Question: I have created a basic Cucumber framework with the help of Maven project in Eclipse IDE.
I am trying to execute all runner classes by using TestNG suite. In order to do that, I have to add all the dependencies required for Cucumber and TestNG integration in pom.xml file.
'''
package tests.report.runners;
import cucumber.api.CucumberOptions;
@CucumberOptions(features = "src/test/resources/features",glue= {"tests"},tags= {"@Report"})
public class ReportRunner {
}
'''
'''
package tests.dashboard.runners;
import cucumber.api.CucumberOptions;
@CucumberOptions(features = "src/test/resources/features",glue= {"tests"},tags= {"@Report"})
public class DashboardRunner {
}
'''
'''
?xml version="1.0" encoding="UTF-8"?>
<!DOCTYPE suite SYSTEM "http://testng.org/testng-1.0.dtd">
<suite name="First Suite" parallel="classes">
<test name="Chrome Test" parallel="classes">
<classes>
<class name ="tests.report.runners.ReportRunner"></class>
<class name ="tests.dashboard.runners.DashboardRunner"></class>
</classes>
</test>
</suite>
'''
Package structure is here:

However, I am getting this error:
> Cannot find class in classpath:\src est\java ests
eport
unners\ReportRunner.java
How can I debug this?
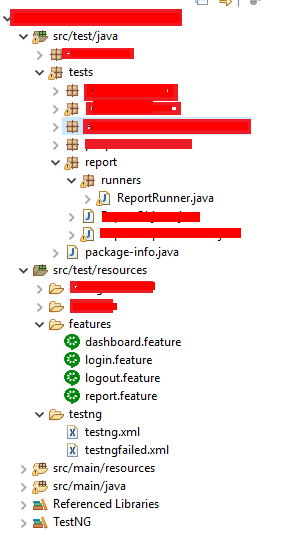
Answer: First you must extend this class AbstractTestNGCucumberTests in your launcher class.
If the running the test didn't work after extending above class you can create a high level folder and named features. Click on the project add new folder and move your feature file into the folder. And accordingly you have to change feature parameter value of CucumberOptions.